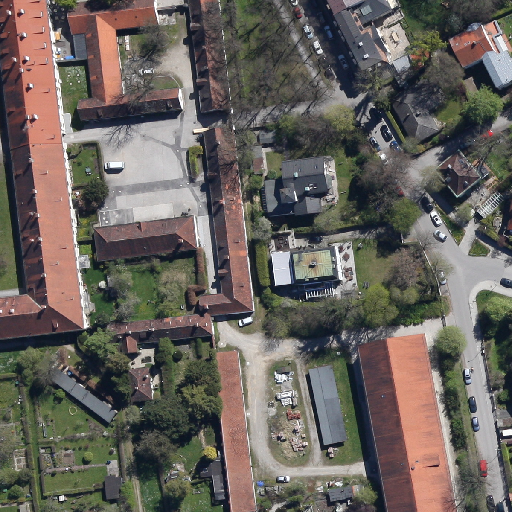
Referring expression: light-duty vehicle in the parking area